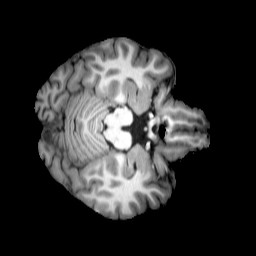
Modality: T1w
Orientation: axial
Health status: ill
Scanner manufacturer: siemens
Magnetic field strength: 3 T
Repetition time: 2 s
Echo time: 0.00303 s